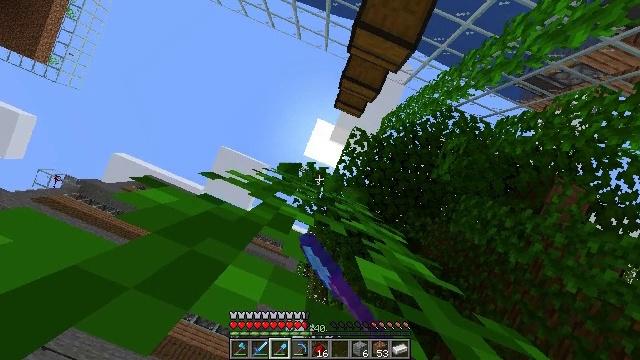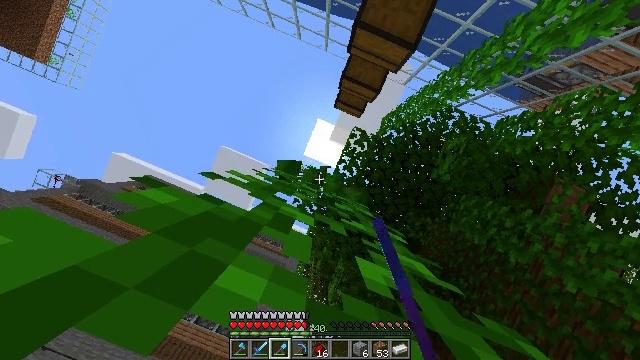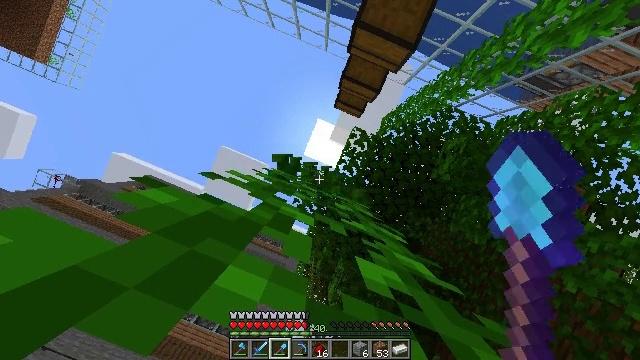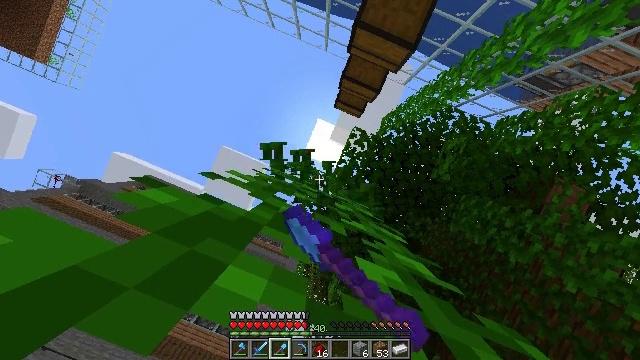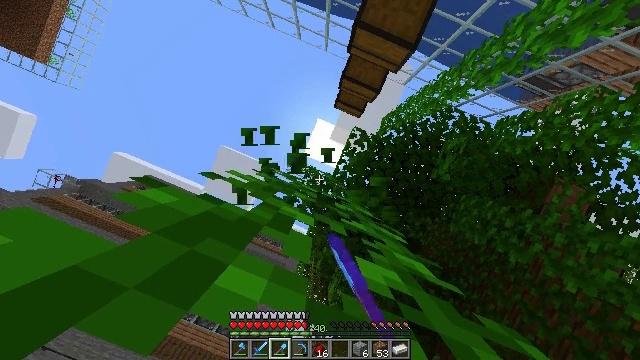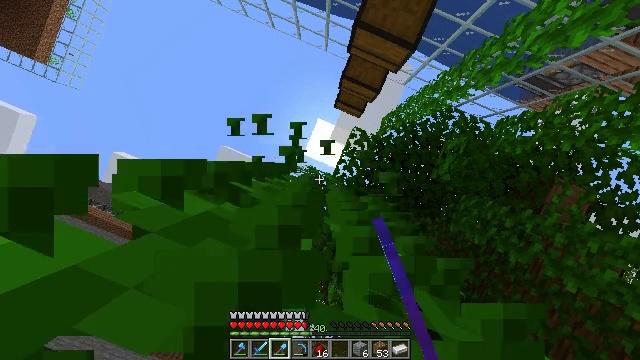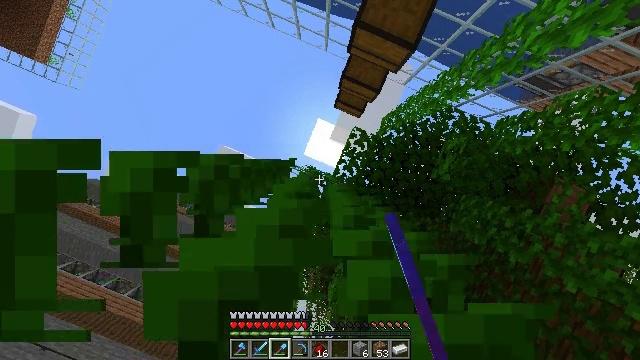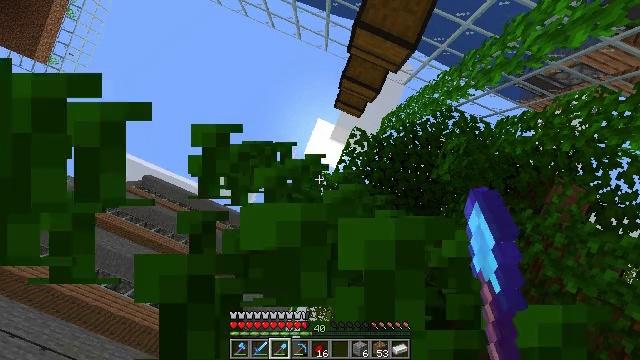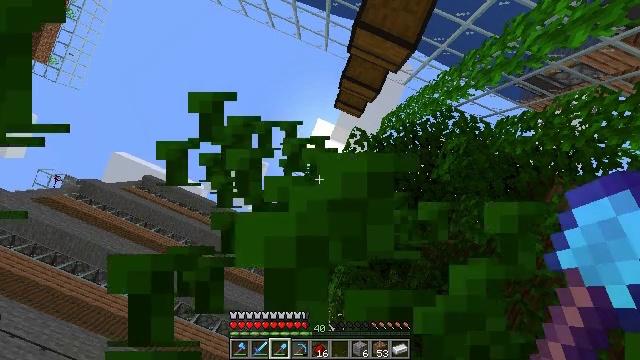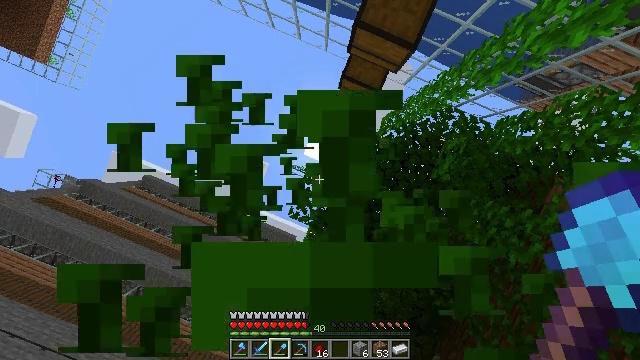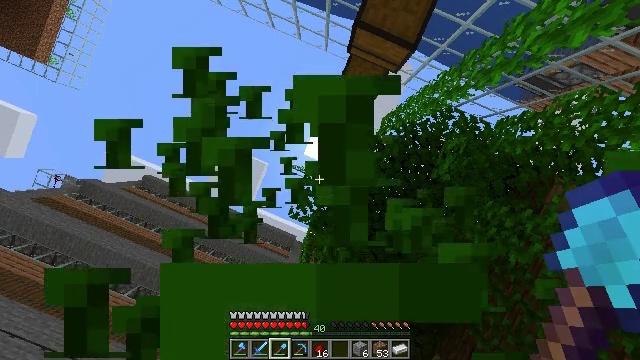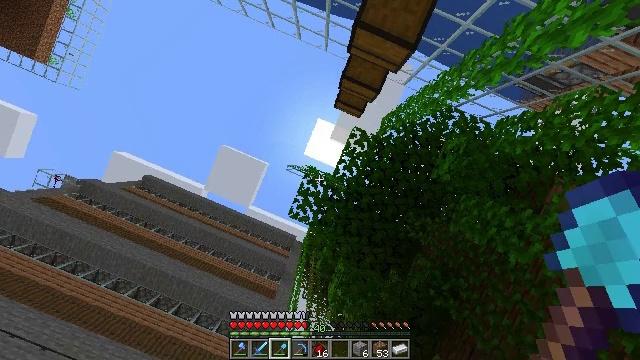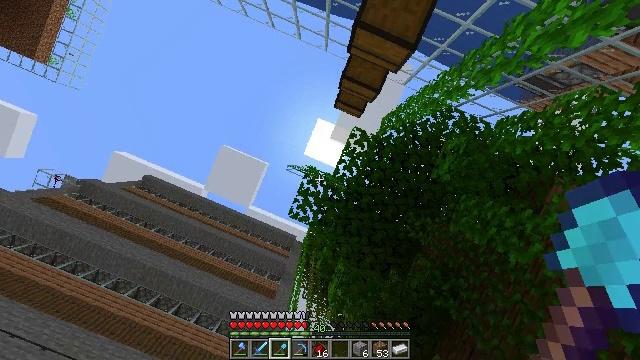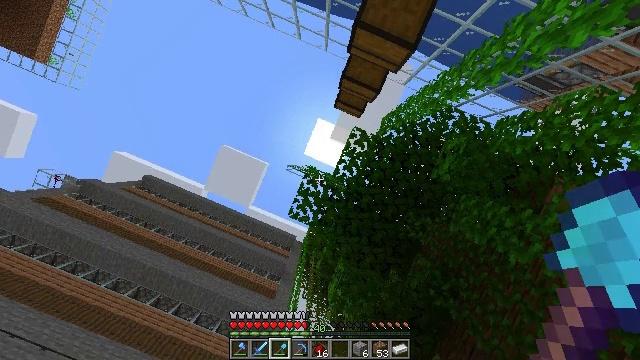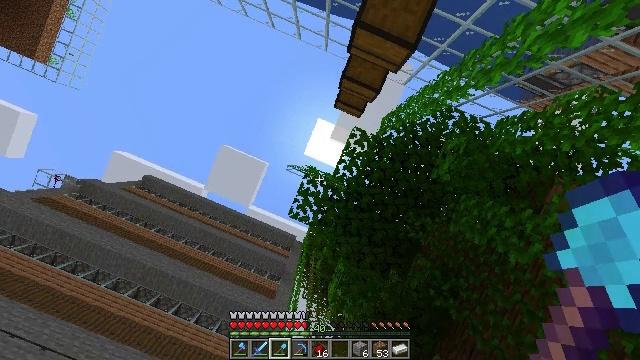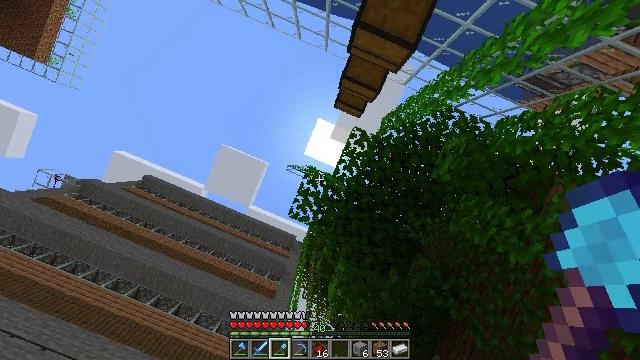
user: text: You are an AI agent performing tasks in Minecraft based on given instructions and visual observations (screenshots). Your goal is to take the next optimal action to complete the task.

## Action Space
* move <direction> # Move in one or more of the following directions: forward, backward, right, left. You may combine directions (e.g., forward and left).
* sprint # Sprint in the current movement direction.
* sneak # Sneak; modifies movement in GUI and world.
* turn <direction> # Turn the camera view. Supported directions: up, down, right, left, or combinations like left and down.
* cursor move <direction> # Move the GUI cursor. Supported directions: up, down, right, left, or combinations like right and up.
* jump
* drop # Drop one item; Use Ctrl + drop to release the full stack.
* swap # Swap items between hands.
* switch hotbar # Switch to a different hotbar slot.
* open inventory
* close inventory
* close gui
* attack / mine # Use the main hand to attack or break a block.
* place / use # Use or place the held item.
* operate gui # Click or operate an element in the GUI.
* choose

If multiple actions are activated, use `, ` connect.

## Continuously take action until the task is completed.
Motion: motion action
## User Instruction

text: Gather vines from trees or structures.
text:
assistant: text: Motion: attack / mine
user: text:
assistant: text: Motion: attack / mine
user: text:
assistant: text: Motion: attack / mine
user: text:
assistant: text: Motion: no_op
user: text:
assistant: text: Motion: no_op
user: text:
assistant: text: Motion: no_op
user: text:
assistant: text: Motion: no_op
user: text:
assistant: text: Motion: no_op
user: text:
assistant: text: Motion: no_op
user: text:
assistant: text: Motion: no_op
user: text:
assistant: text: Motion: no_op
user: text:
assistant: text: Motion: no_op
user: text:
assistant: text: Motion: no_op
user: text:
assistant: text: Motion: no_op
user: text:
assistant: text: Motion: no_op
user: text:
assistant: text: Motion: no_op
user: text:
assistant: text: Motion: no_op
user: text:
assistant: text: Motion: no_op
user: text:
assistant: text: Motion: attack / mine
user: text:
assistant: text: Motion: attack / mine
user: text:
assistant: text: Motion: attack / mine
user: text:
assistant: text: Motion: attack / mine
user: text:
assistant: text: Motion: attack / mine
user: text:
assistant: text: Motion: attack / mine
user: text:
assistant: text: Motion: attack / mine
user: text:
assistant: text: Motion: attack / mine
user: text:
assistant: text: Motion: attack / mine
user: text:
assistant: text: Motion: attack / mine
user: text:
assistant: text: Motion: attack / mine
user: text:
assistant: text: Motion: attack / mine